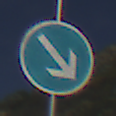
Verkehrszeichen: VorgeschriebeneVorbeifahrtRechts
Umgebung: Outdoor, RoadRail
Tageszeit: MorningAfternoon
Wetter: PartlyCloudy
Licht: Natural
Jahreszeit: NotSpecified
Kontrast: HighContrast